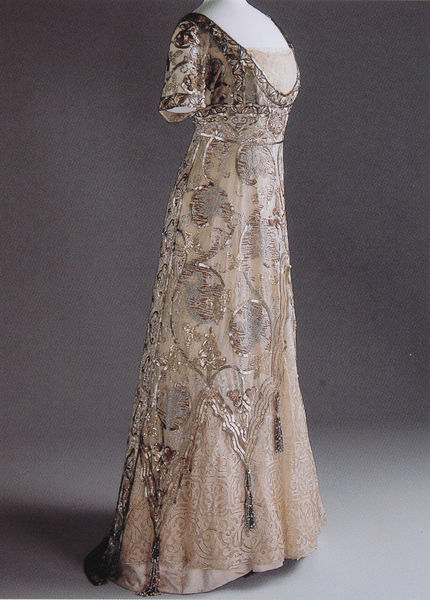
Titel: Abendkleid
Künstler: Callot Soeurs
Institution: unbekannt
Schlagwörter: blau, schatten, weiß, ausschnitt, decolte, elegant, grau, hell, kleid, licht, orange, gürtel, mode, muster, silber, spitze, ärmel, bestickt, fransen, gold, kostüm, stickerei, stoff, dekollete, perlen, seide, ranken, schleppe, taille, tüll, jugendstil, ornamente, robe, transparenz, decolleté, abendkleid, foto, photographie, brokat, puppe, photo, farbfoto, durchsichtig, kurzärmelig, dekollté, troddeln, museum, empire, textil, garn, applikationen, quasten, ärmellos, fashion, kyoto, abendrobe, damenkleid, halbarm, seidenunterkleid, silberfaden